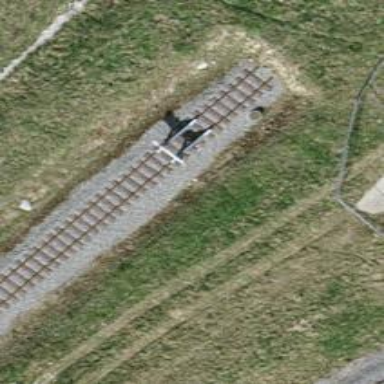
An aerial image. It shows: Railway buffer stop.